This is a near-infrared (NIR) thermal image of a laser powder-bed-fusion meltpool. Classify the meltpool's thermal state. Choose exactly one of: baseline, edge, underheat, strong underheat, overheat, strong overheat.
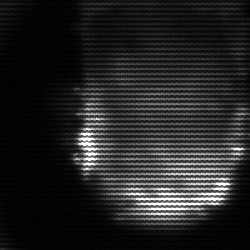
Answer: baseline